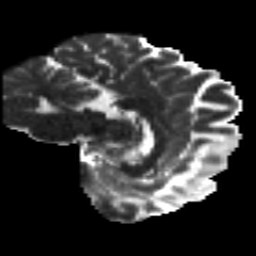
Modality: T2w
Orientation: sagittal
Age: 31
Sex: male
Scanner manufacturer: siemens
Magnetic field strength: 3 T
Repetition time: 8.8 s
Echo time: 0.085 s